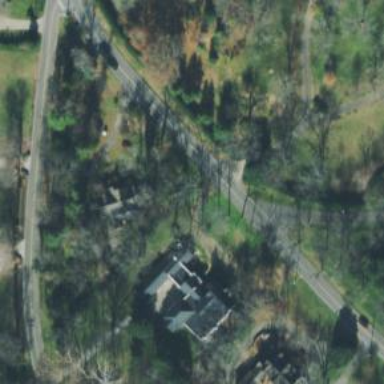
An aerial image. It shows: Driveway leading to service road.